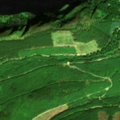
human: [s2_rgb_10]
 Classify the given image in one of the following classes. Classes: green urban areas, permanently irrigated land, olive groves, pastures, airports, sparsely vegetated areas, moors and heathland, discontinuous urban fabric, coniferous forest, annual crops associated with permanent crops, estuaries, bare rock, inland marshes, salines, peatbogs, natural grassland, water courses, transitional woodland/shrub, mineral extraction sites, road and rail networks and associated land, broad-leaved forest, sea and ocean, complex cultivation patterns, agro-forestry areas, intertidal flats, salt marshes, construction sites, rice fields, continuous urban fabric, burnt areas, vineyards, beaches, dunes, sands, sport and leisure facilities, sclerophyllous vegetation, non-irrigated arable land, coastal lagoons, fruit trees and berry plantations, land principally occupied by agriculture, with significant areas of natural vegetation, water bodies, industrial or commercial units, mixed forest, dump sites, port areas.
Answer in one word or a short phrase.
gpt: coniferous forest, mixed forest, natural grassland, water bodies